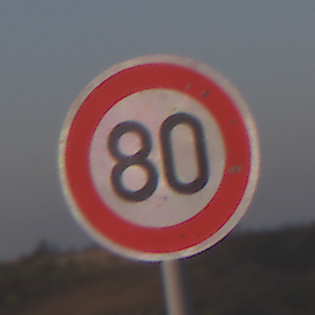
Verkehrszeichen: Geschwindigkeit80
Umgebung: Outdoor, Nature
Tageszeit: SunriseSunset
Wetter: PartlyCloudy
Licht: Natural
Jahreszeit: NotSpecified
Kontrast: HighContrast